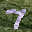
Label: 7